Field crop: maize
Growth stage: 1
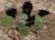
Species: chenopodium